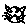
Label: cat